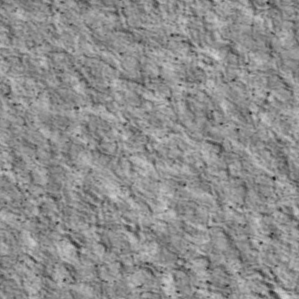
Label: non_frost